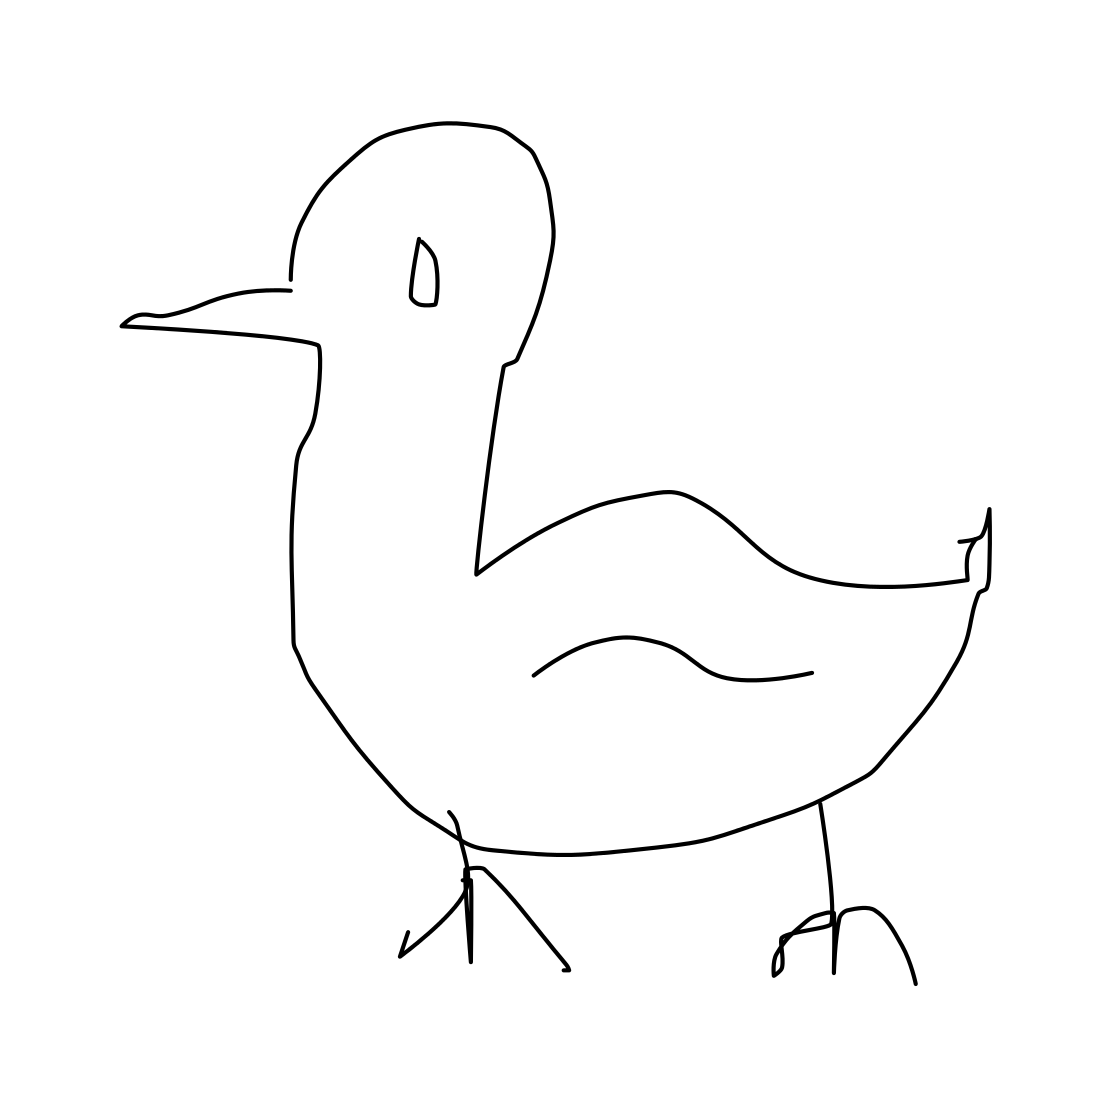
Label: duck